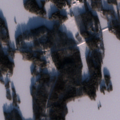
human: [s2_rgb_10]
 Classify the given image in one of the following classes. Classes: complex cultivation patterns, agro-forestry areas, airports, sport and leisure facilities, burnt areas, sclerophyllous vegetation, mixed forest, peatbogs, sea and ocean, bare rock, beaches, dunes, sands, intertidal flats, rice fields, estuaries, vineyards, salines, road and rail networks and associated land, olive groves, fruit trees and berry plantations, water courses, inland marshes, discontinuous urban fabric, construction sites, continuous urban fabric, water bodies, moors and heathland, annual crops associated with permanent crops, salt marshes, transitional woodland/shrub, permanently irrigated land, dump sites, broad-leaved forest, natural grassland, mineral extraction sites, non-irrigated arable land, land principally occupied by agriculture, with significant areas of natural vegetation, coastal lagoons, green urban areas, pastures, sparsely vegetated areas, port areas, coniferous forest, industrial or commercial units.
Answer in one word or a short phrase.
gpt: mixed forest, water bodies